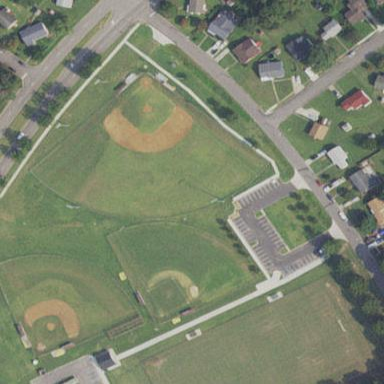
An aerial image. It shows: Chain link fence surrounding baseball pitch.